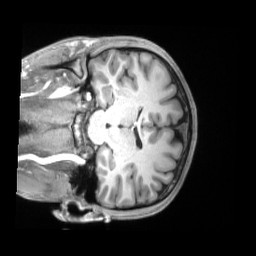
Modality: T1w
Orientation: coronal
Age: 22
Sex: male
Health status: ill
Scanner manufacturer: siemens
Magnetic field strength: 3 T
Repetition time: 2.2 s
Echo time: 0.00157 s